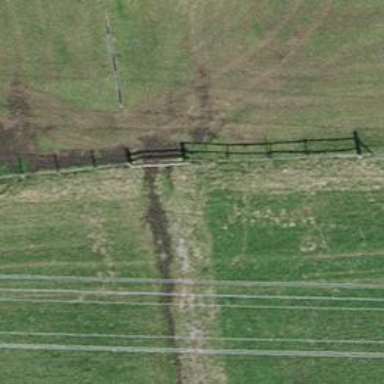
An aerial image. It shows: Track with compacted grade3 surface.